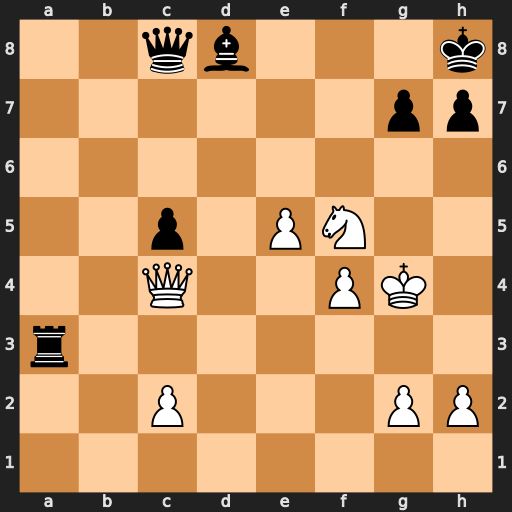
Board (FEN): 2qb3k/6pp/8/2p1PN2/2Q2PK1/r7/2P3PP/8
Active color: w
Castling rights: -
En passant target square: -
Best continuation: Qf7 h5+ Qxh5+ Kg8 Qe8+